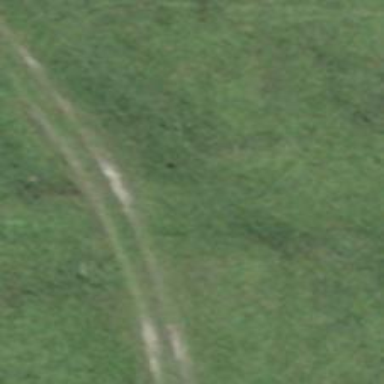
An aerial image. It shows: Grassy track with grade2 tracktype.